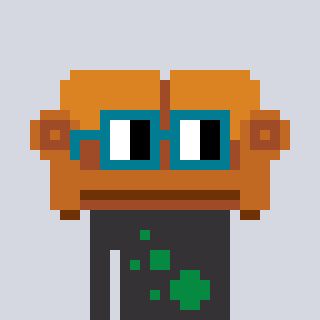
a pixel art character with square dark green glasses, a couch-shaped head and a grayscale-colored body on a cool background